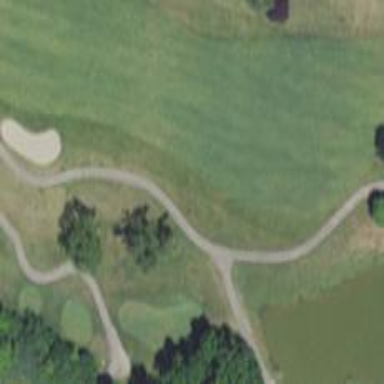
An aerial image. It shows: Golf fairway surrounded by grass.